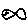
Label: fish